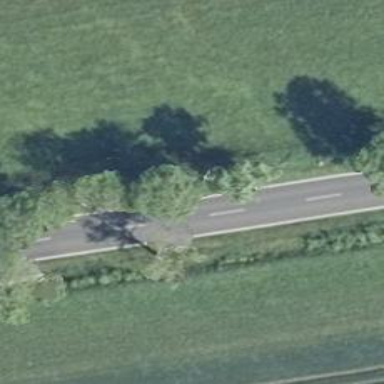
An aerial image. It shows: Secondary road.